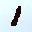
Label: 1